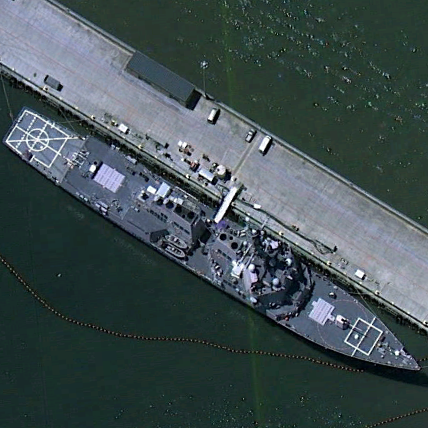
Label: Arleigh_Burke-class_destroyer